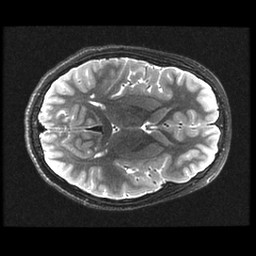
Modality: T2w
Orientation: axial
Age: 12
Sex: female
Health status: ill
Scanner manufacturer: ge
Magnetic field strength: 3 T
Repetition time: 7.5 s
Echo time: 0.1015 s